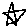
Label: star